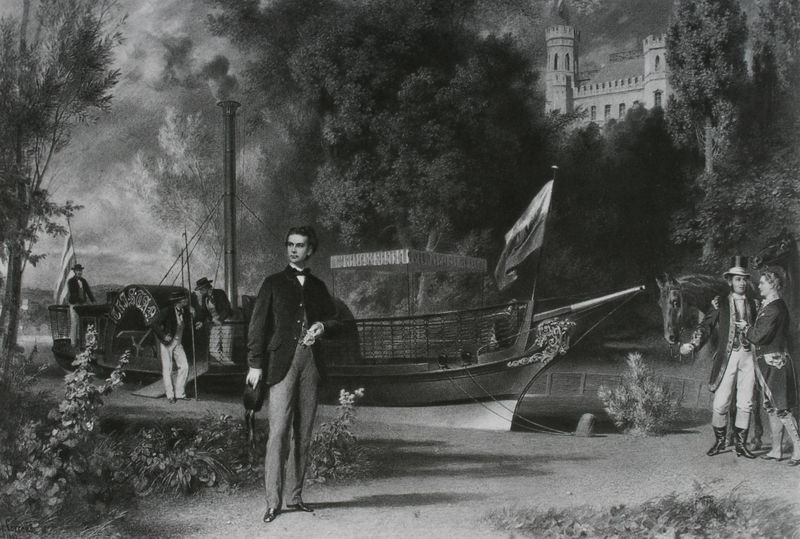
Titel: Ludwig II. mit seinem Dampfschiff "Tristan" vor Schloß Berg am Starnberger See
Künstler: Erich Correns
Schlagwörter: baum, berg, dunkel, gemälde, himmel, mann, schatten, wasser, weiß, wolken, bäume, fluss, landschaft, menschen, see, ufer, abend, frau, grau, hell, hut, männer, reden, schwarz, zeichnung, anlage, dame, rosen, schloss, tuch, weg, malerei, schleife, zylinder, anzug, hose, jacke, jung, mütze, diener, stehen, portrait, porträt, strauch, busch, büsche, kanal, rauch, mantel, pose, vornehm, wald, boot, kamin, pferd, pferde, schornstein, stock, schiff, fahnen, schuhe, fahne, flagge, grafik, graphik, hafen, rad, dampf, dampfer, dampfschiff, raddampfer, könig, frack, krawatte, fliege, zinnen, foto, burg, gentleman, bayern, palast, schwarz-weiss, radierung, stich, militär, matrose, stiefel, herrscher, matrosen, ankunft, shwarz, ludwig, werk, könig ludwig ii, schifffahrt, dampfboot, ludwig ii, kini, ludwig ii., neuschwanstein, starnberger see, überdacht, könig ludwig, märchenkönig, schaufelraddampfer, ätzung, mannn, hohenschwangau, linderhof, bayerischer könig, füssen, schlossberg, schuff, schaufelrad, schluss, boot schiff, pvillon, mradierung, ludowig, ludwig ii. von bayern, hafen4, black and white, menwschen, raddakpfer, hohenschöngau